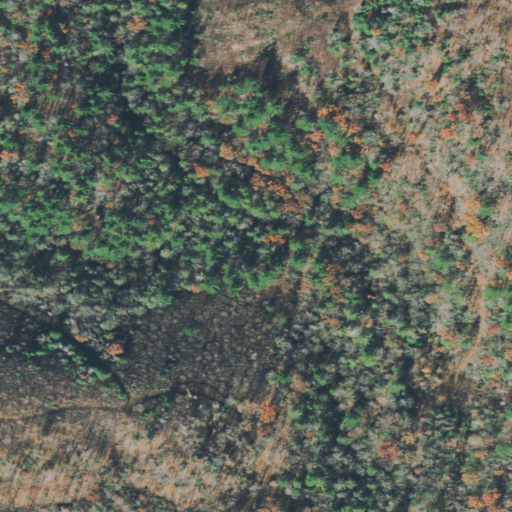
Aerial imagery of valley in Tennessee named Chestnut Orchard Hollow containing mixed forest, deciduous forest, evergreen forest, and shrub